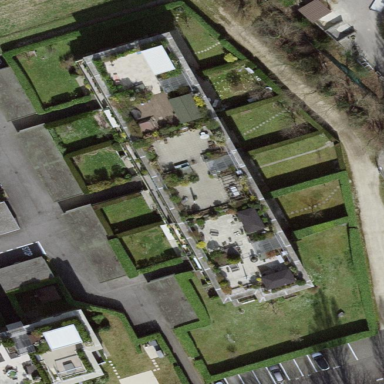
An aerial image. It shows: Garden enclosed by fence.